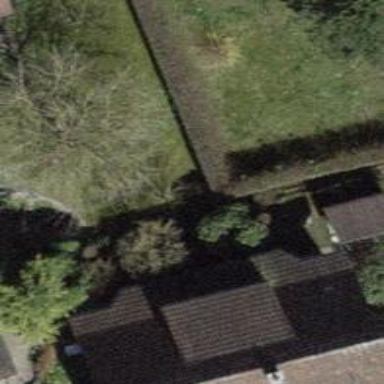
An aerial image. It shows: Hedge barrier.